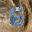
Label: 5